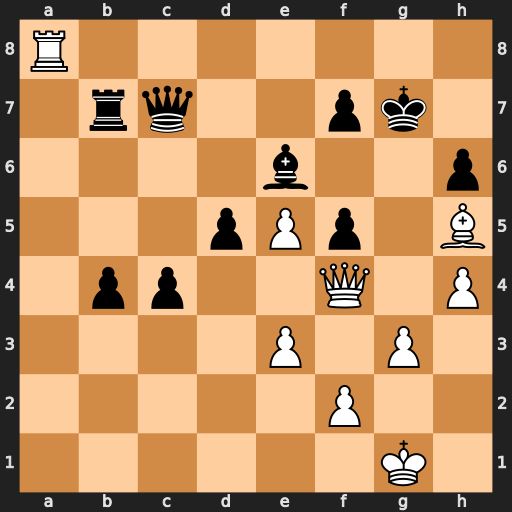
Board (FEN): R7/1rq2pk1/4b2p/3pPp1B/1pp2Q1P/4P1P1/5P2/6K1
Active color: w
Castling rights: -
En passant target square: -
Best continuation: g4 Ra7 Rxa7 Qxa7 gxf5